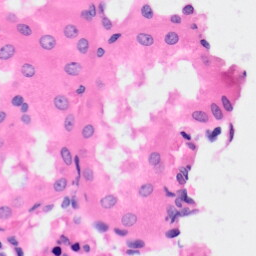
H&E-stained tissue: Kidney